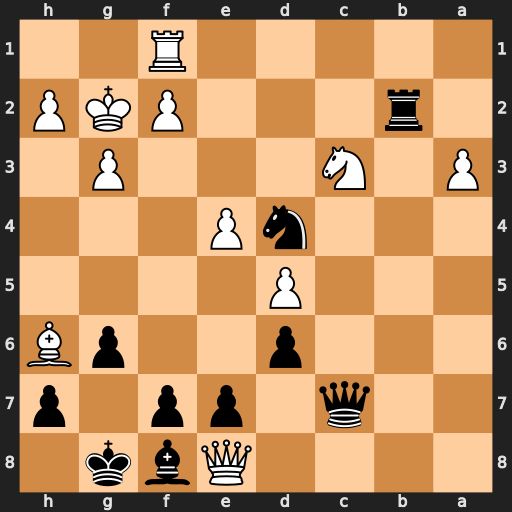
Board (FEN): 4Qbk1/2q1pp1p/3p2pB/3P4/3nP3/P1N3P1/1r3PKP/5R2
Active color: b
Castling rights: -
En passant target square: -
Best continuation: Rb8 Qxb8 Qxb8